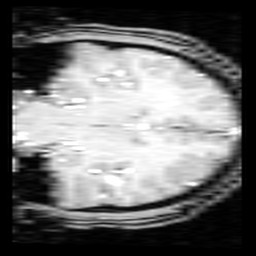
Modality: inplaneT1
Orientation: coronal
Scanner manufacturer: ge
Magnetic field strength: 3 T
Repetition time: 0.2 s
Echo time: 0.0036 s